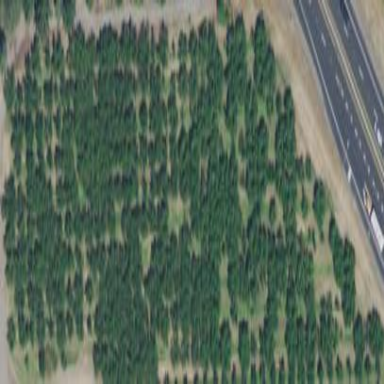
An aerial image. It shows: Orchard filled with cherry trees.